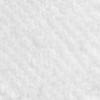
Label: no_change